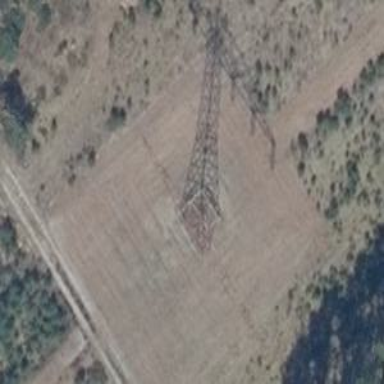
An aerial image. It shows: Power tower.